Field crop: maize
Growth stage: 1
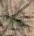
Species: salsola